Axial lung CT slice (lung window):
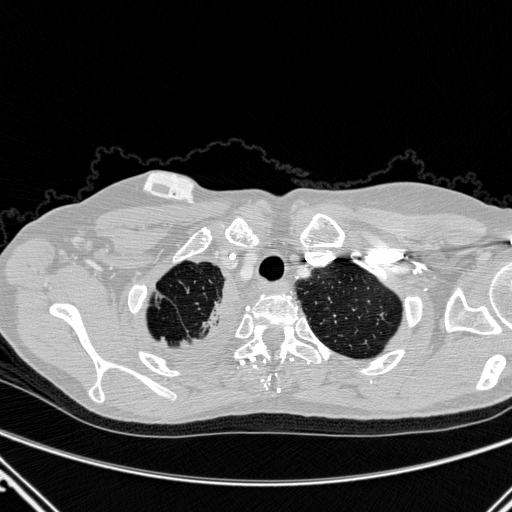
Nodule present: no